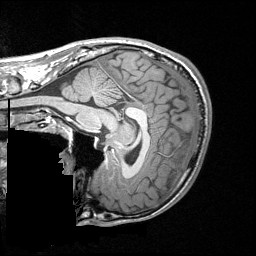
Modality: T1w
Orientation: sagittal
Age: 20
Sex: male
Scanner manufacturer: siemens
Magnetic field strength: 3 T
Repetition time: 1.64 s
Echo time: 0.00234 s